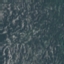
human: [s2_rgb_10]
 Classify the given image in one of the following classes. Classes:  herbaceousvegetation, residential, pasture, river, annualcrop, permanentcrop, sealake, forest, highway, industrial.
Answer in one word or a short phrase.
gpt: HerbaceousVegetation